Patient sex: M
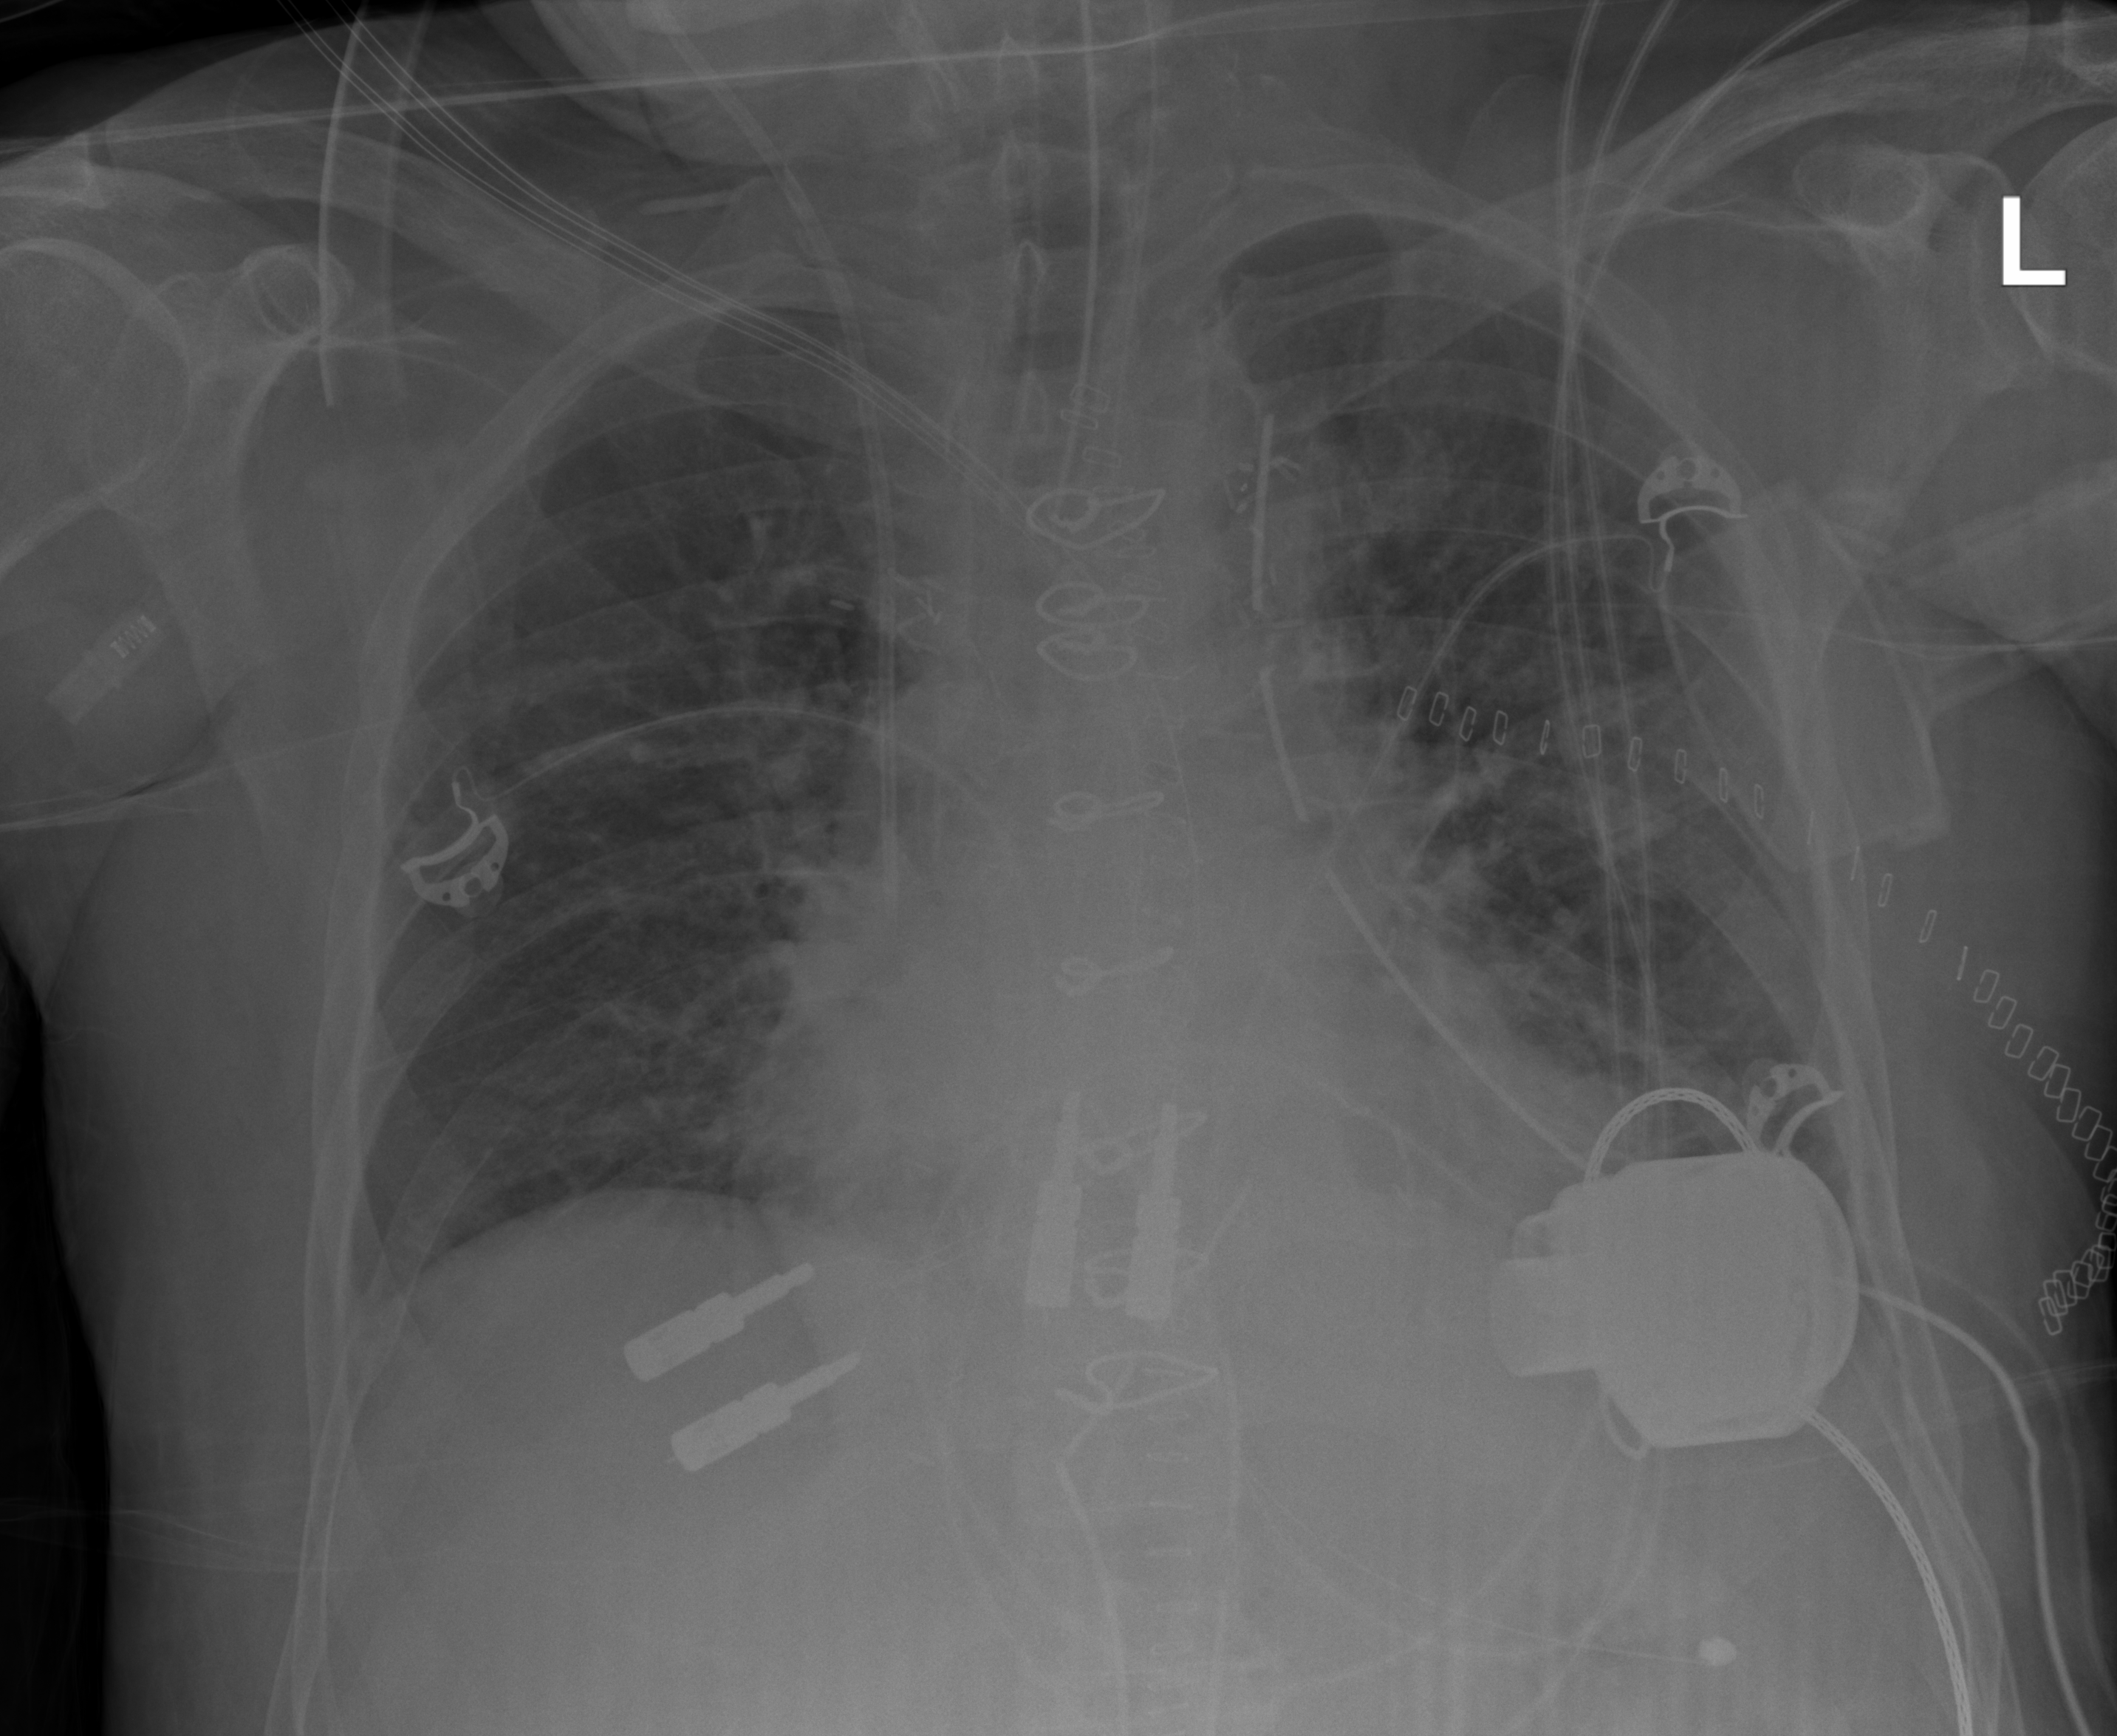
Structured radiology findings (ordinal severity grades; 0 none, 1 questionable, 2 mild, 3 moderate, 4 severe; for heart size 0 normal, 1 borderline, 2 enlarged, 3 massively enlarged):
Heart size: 2
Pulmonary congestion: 2
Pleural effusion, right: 0
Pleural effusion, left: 0
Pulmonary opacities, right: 2
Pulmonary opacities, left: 2
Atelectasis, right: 2
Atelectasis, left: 2